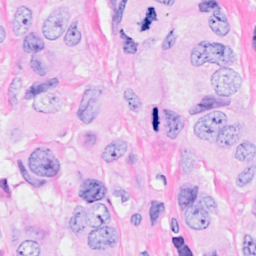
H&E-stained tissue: Breast